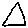
Label: triangle